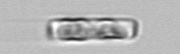
Label: Guinardia_delicatula